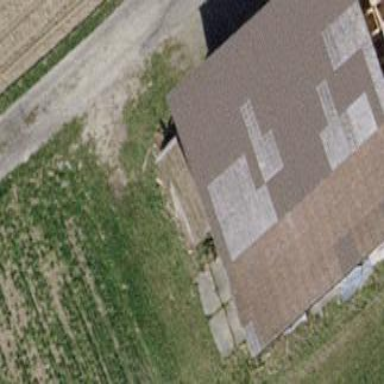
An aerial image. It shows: Shed.